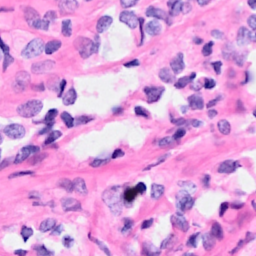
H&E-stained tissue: Breast